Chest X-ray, AP view. Patient: 50 years old, sex F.
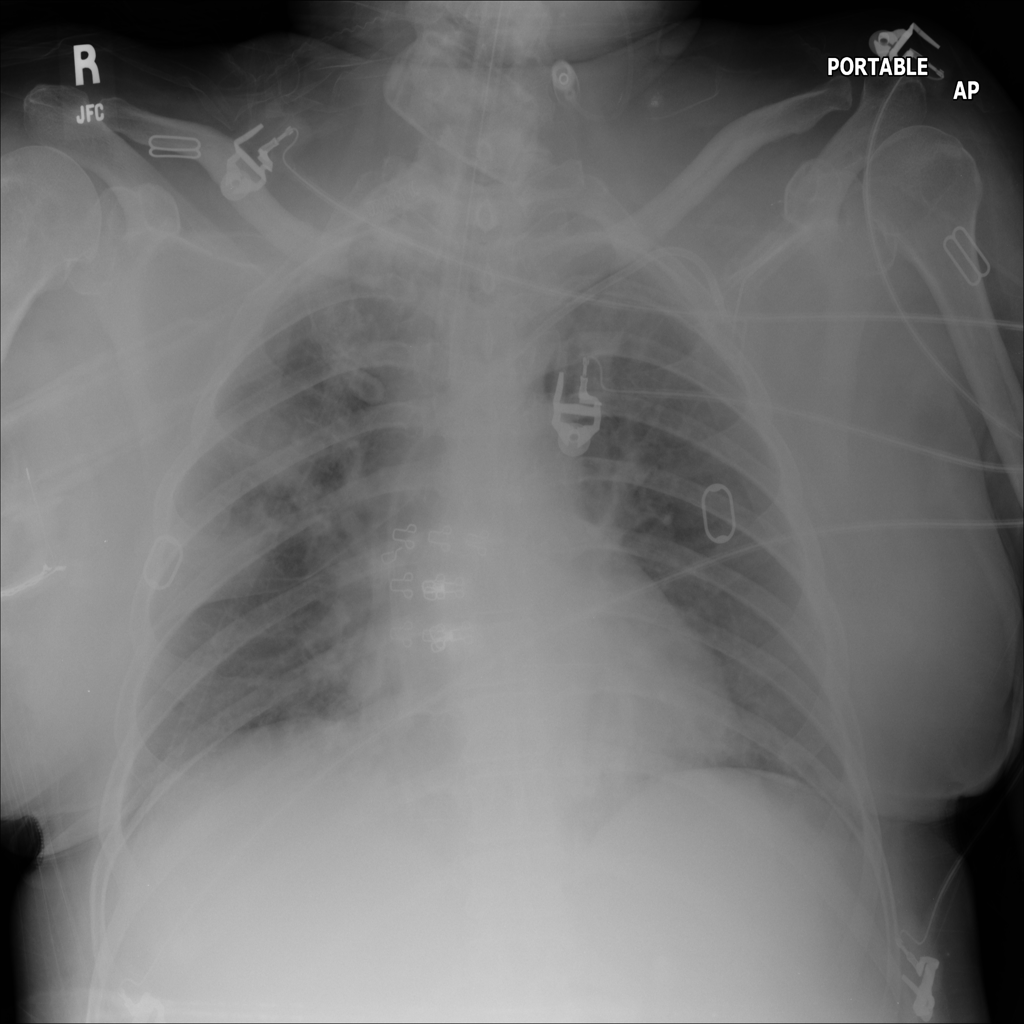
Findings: No Finding